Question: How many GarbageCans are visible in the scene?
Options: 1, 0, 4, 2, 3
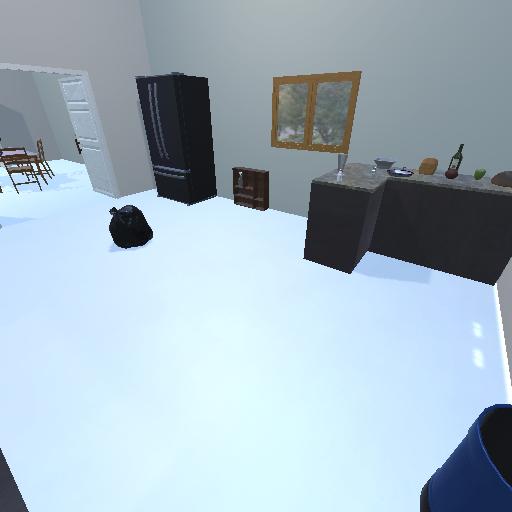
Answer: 1